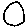
Label: circle